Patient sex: F
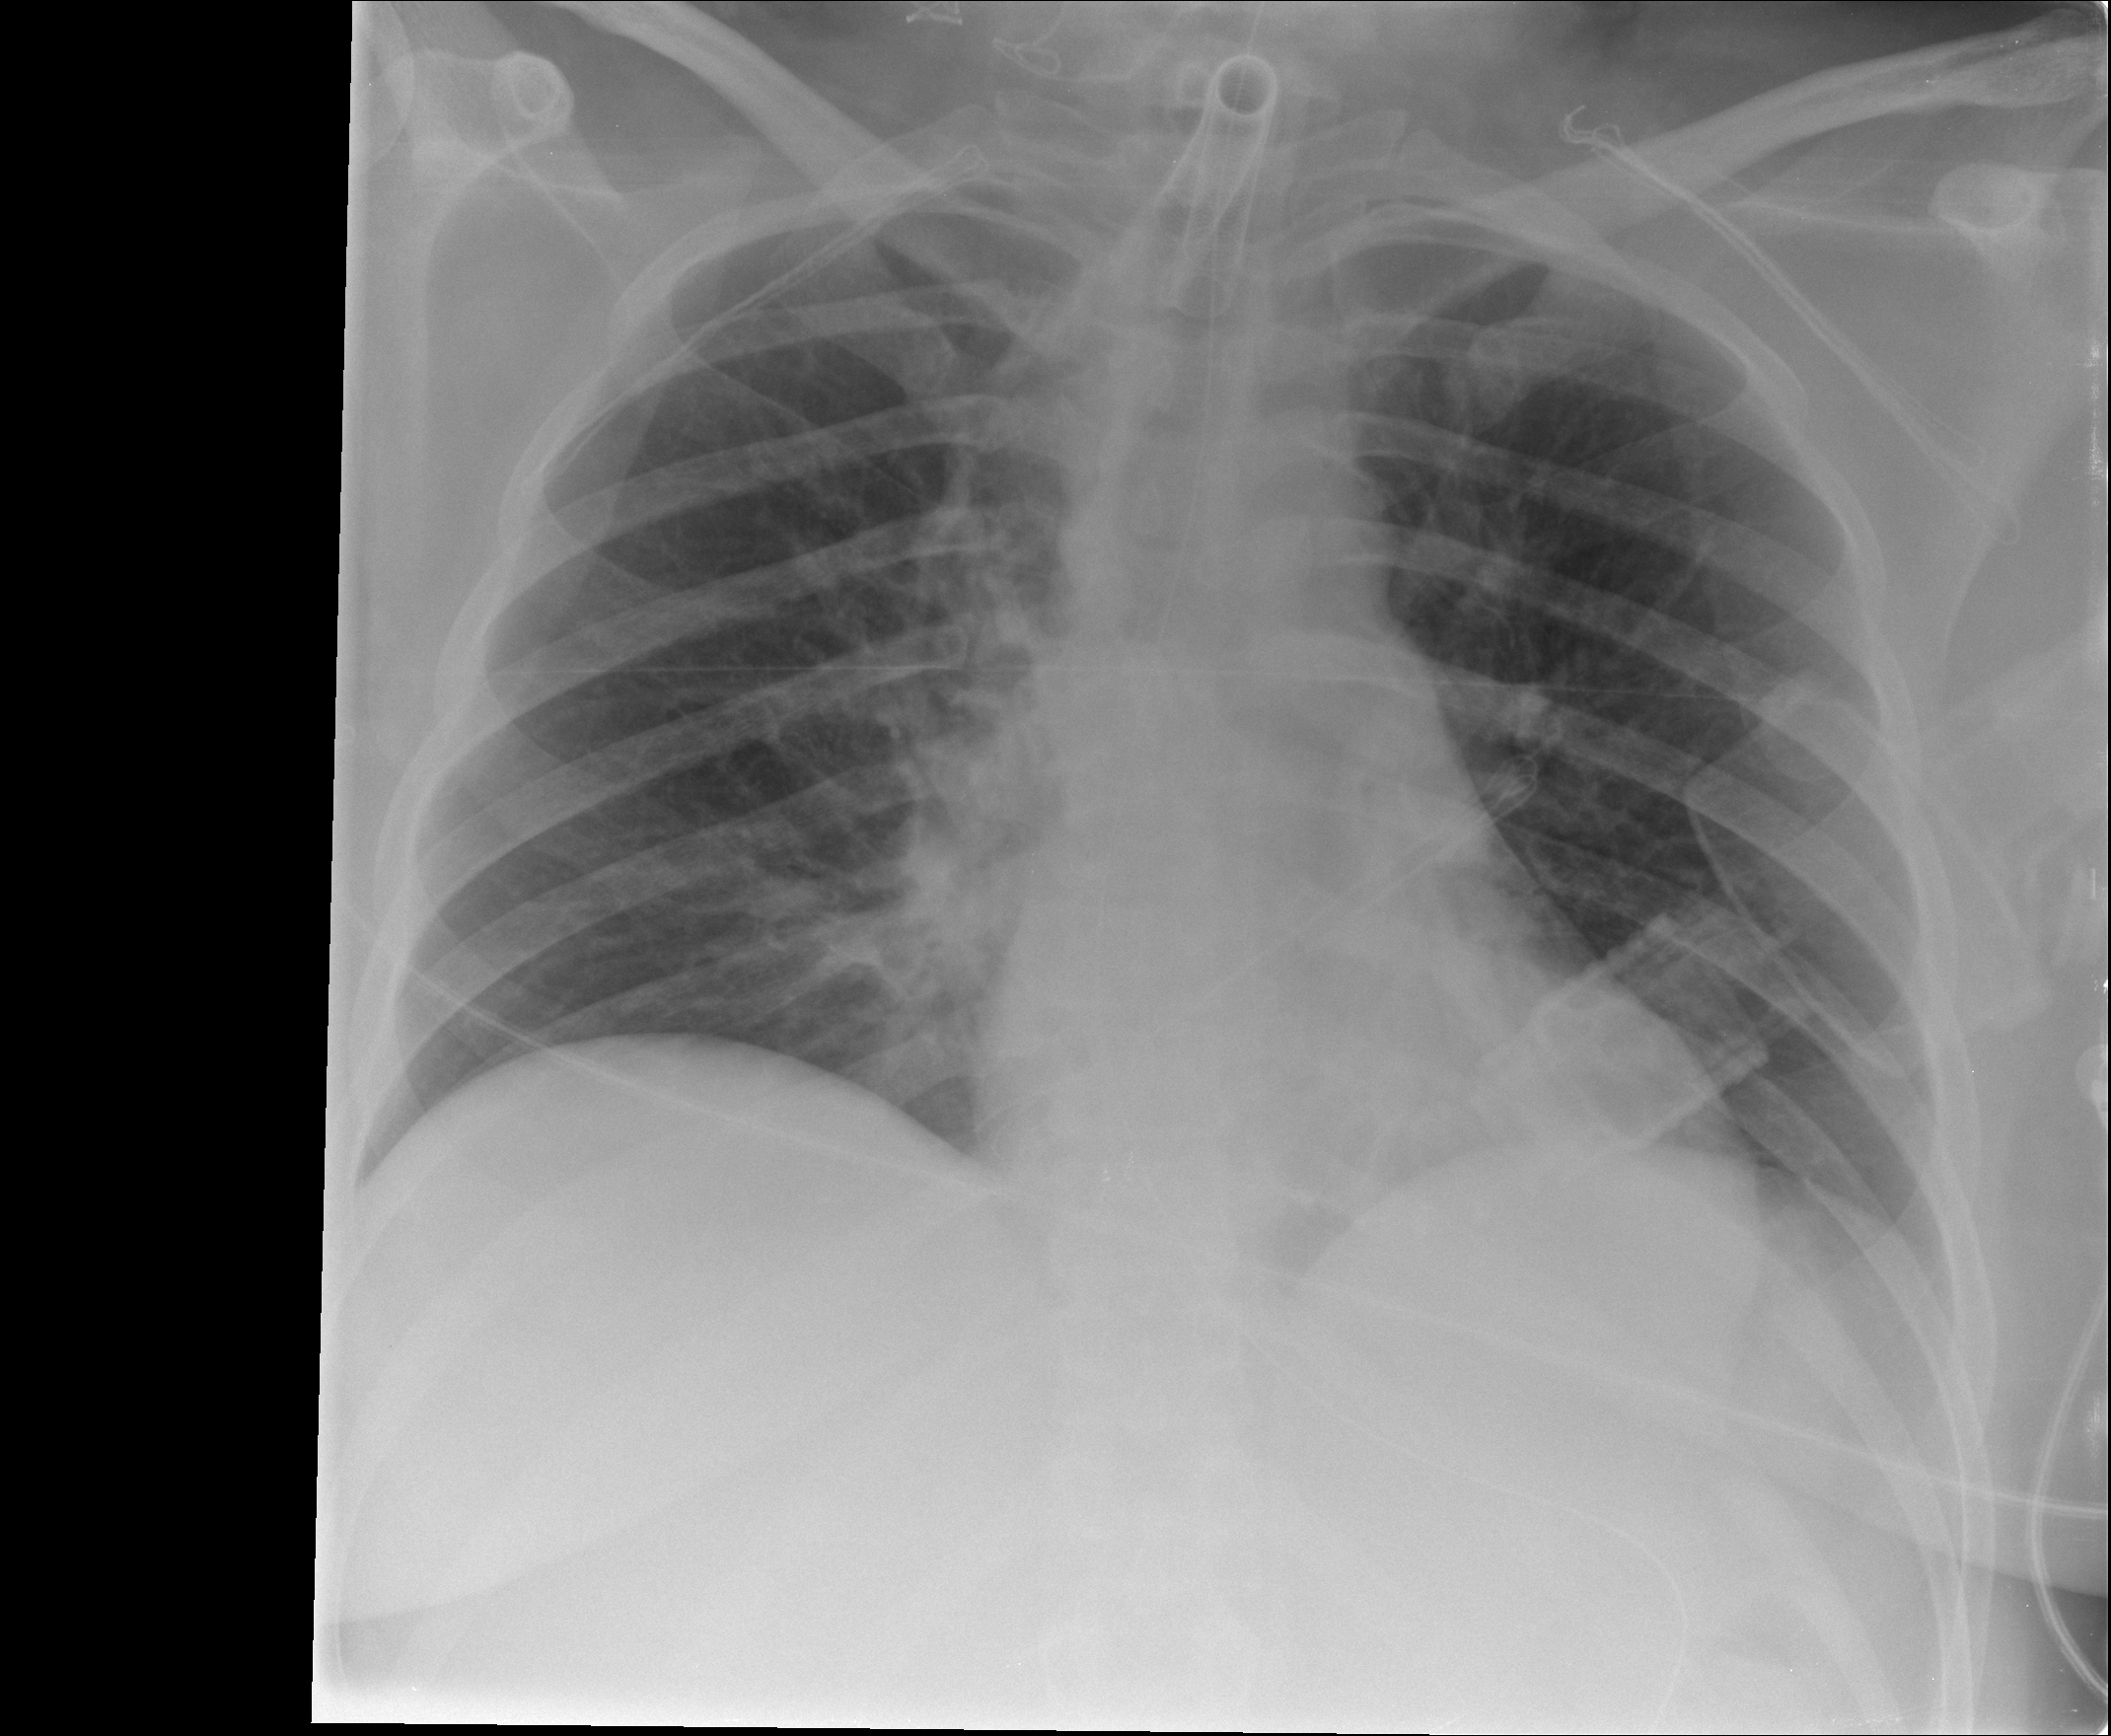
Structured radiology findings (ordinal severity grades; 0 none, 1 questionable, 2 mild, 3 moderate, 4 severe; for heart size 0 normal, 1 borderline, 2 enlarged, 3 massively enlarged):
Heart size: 0
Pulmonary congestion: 2
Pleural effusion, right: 0
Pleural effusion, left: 2
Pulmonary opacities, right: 0
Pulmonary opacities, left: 0
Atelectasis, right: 0
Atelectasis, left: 0